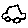
Label: car